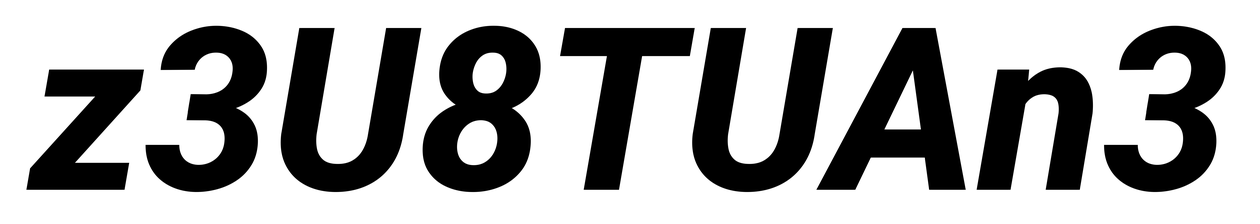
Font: Roboto-Italic_ExtraBold_Italic